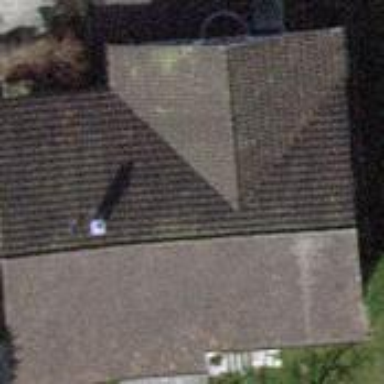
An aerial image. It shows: Detached building.